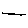
Label: line